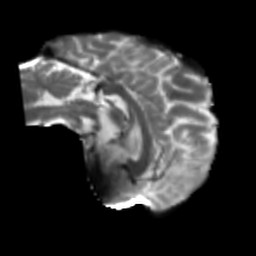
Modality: T2w
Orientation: sagittal
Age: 50
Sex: female
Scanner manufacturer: siemens
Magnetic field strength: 3 T
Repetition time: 5.25 s
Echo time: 0.08 s